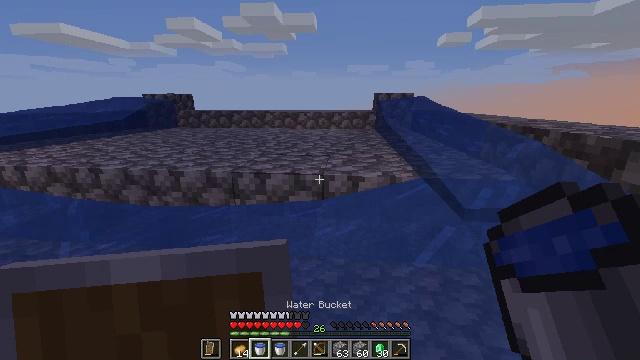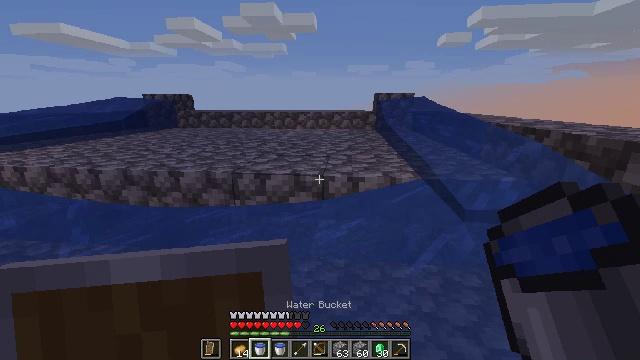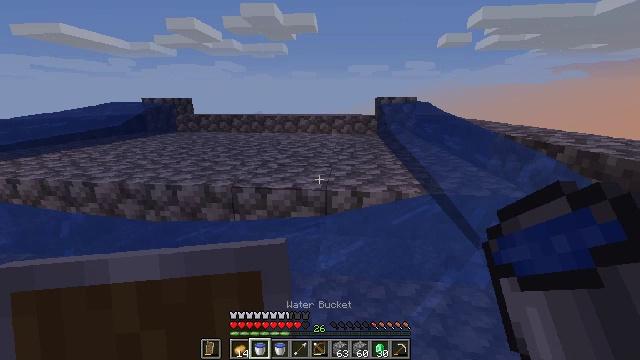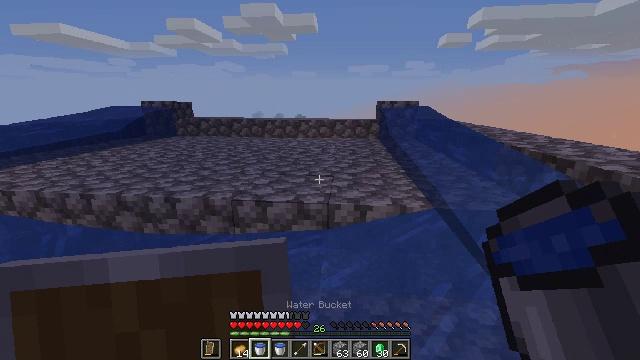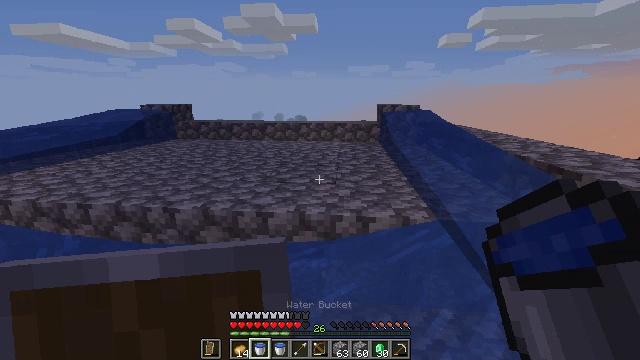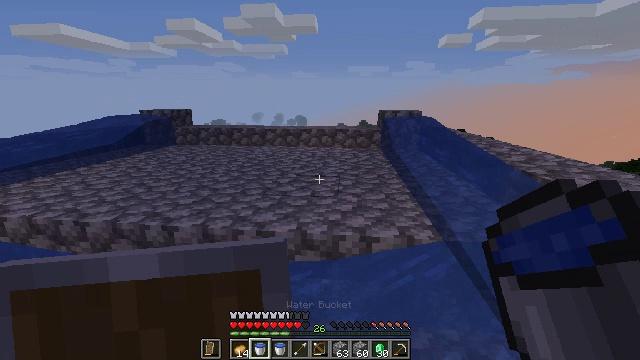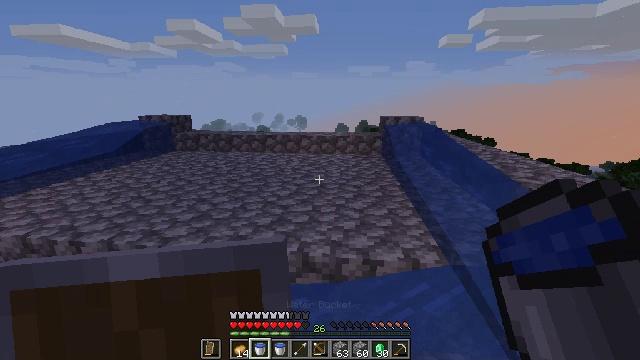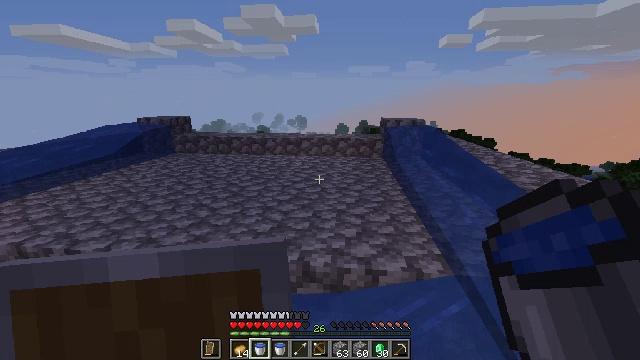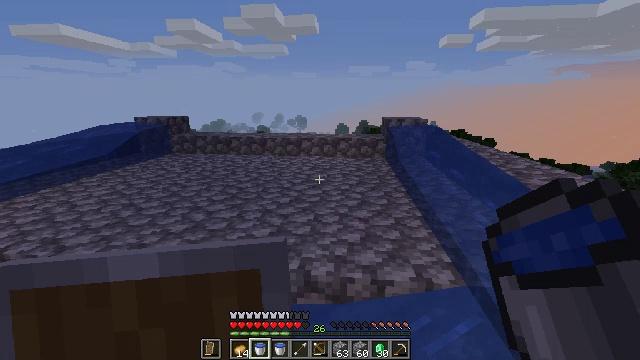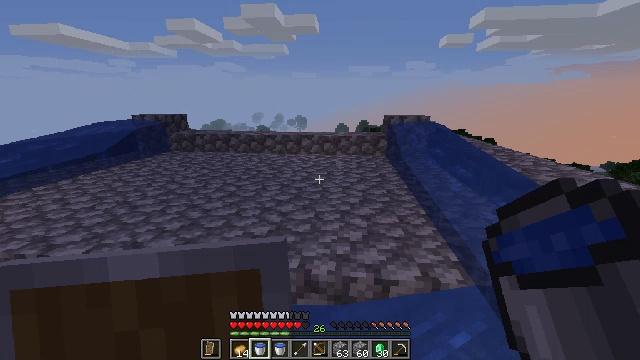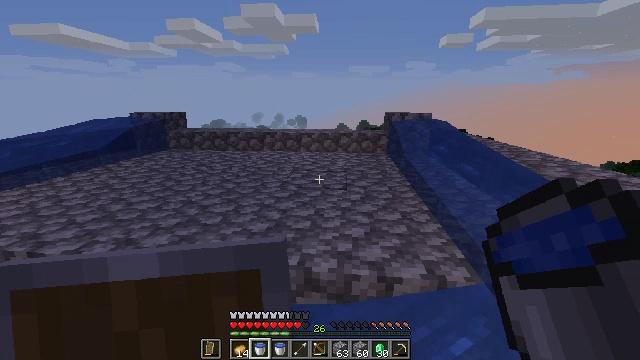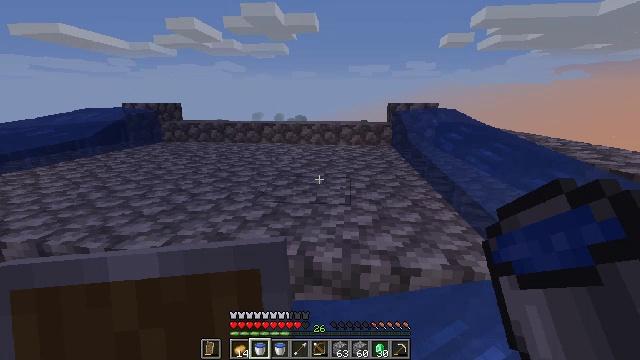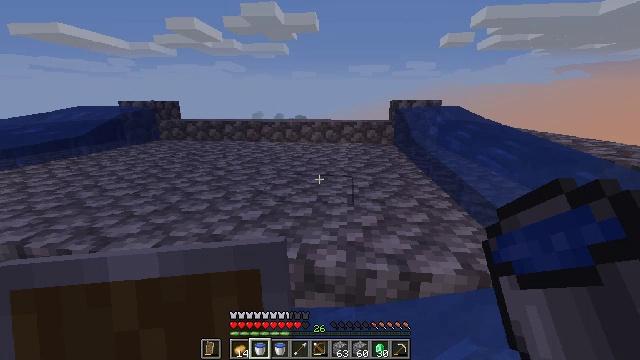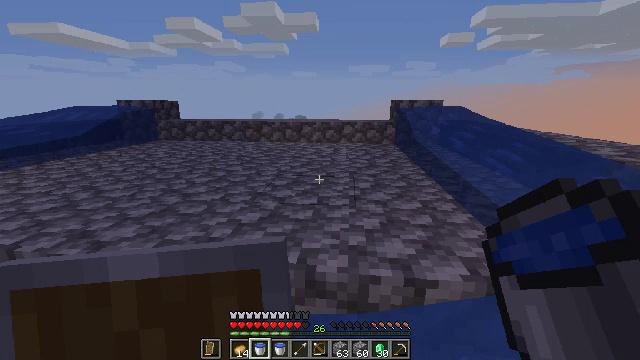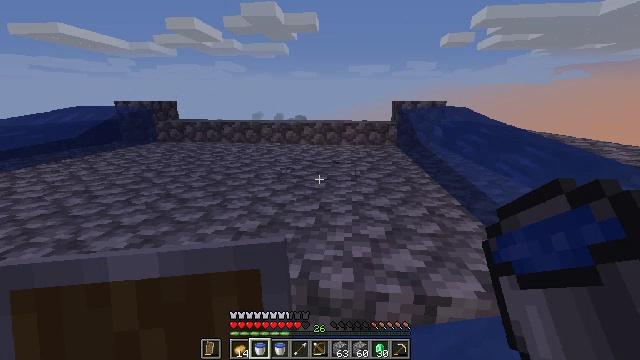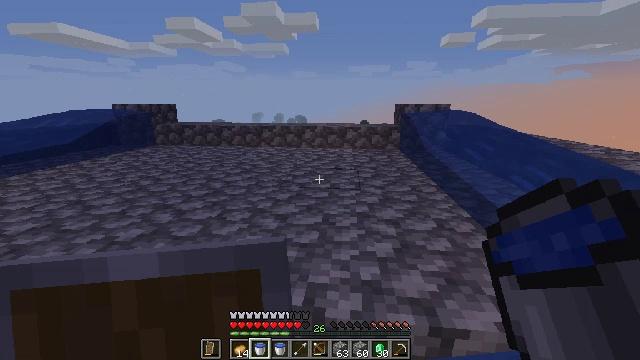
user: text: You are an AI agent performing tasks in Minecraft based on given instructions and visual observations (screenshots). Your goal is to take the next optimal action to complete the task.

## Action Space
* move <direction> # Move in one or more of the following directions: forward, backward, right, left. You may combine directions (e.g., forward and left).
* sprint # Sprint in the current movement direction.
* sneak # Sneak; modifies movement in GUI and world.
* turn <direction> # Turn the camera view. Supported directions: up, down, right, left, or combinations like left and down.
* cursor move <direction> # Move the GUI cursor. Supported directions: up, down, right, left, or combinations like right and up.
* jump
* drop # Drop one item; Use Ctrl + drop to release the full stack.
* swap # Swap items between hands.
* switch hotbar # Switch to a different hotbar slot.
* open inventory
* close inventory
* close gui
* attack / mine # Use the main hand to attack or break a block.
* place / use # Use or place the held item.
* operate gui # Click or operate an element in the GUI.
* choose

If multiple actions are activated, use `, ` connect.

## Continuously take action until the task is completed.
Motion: motion action
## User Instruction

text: Remove the cobblestone slab with a tool.
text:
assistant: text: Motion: move forward, jump
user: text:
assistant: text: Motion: move forward, jump
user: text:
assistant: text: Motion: move forward, jump
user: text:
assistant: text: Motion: move forward, jump
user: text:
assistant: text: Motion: move forward, jump
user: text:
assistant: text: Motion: move forward, jump
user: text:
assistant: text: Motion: move forward, jump
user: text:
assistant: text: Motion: move forward, jump
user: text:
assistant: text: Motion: move forward, jump
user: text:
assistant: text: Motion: move forward, jump
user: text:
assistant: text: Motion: move forward, jump
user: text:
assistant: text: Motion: move forward, jump
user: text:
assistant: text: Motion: move forward, jump
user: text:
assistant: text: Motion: move forward, jump
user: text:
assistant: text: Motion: move forward, jump
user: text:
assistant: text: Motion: move forward, jump
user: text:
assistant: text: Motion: move forward, jump
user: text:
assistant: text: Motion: move forward, jump
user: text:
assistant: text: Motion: move forward, jump
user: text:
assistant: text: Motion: move forward, jump
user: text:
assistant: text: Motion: move forward, jump
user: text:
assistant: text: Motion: move forward, jump
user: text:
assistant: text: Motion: move forward, jump
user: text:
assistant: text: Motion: move forward, jump
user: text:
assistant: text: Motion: move forward, jump
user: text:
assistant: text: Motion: move forward, jump
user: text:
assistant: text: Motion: move forward, jump
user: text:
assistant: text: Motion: move forward, jump
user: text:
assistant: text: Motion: move forward, jump
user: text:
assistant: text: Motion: move forward, jump